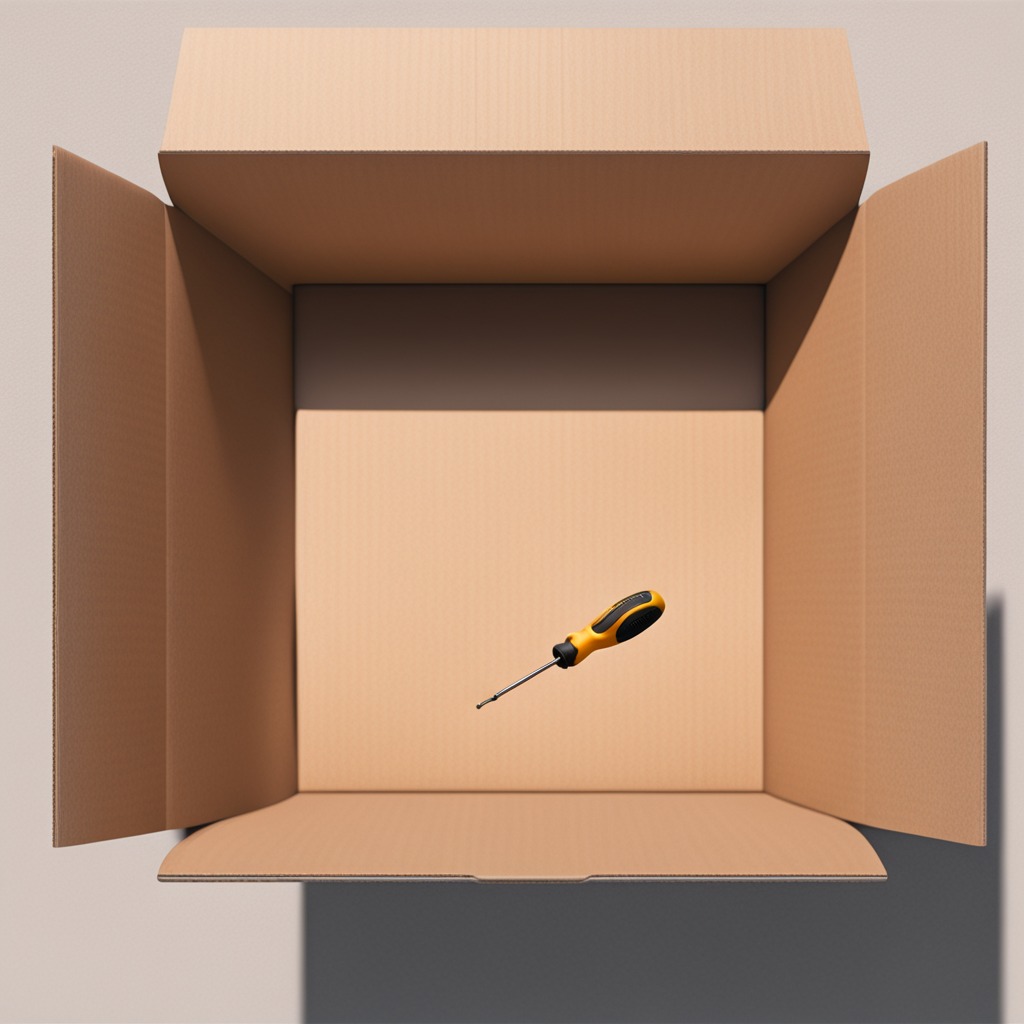
A screwdriver lying on the cardboard box surface.